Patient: sex M, age 68
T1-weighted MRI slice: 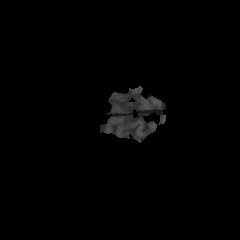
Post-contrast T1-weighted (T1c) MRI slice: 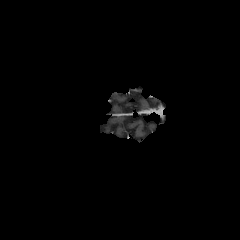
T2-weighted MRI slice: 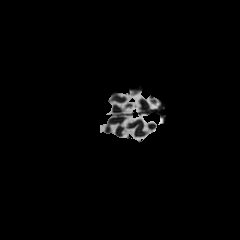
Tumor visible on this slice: no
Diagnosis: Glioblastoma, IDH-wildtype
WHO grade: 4